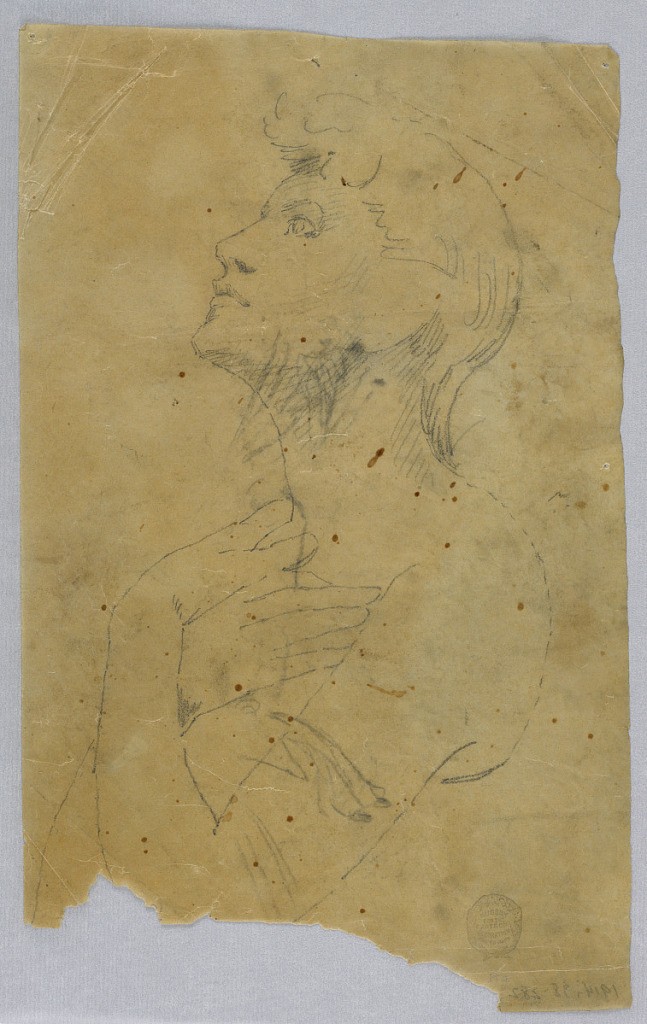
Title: Sketch of Woman with Arms Crossed
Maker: Francis Augustus Lathrop, American, 1849–1909
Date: ca. 1895
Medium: Graphite on tracing paper
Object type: Drawing
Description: Woman looking up and to the left, arms crossed over her chest. Verso: lines in black crayon.